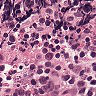
Metastatic tissue present: no